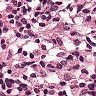
Metastatic tissue present: no